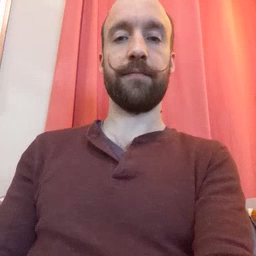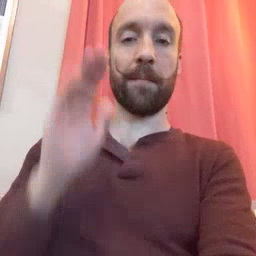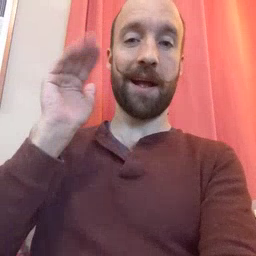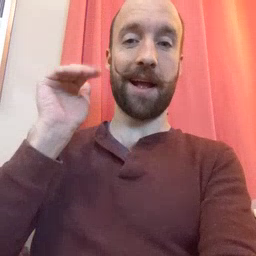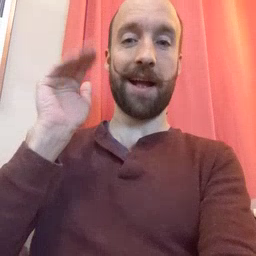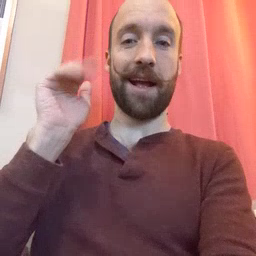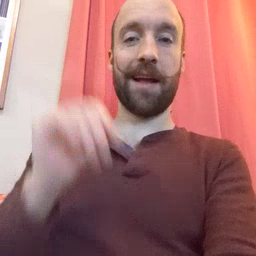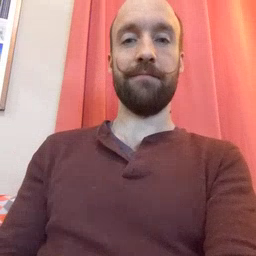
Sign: bye